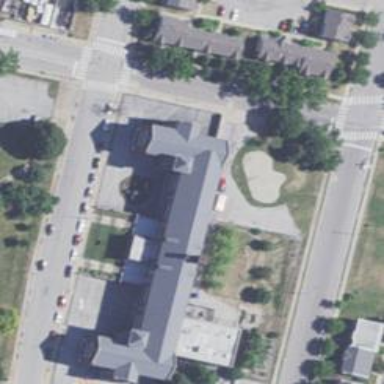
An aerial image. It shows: School building.